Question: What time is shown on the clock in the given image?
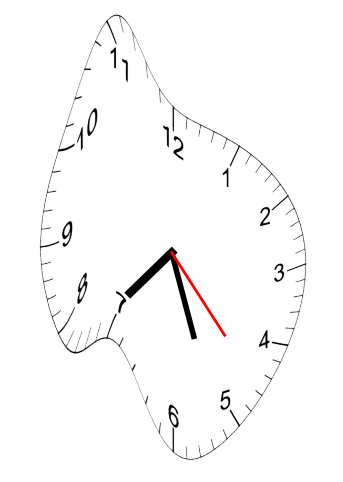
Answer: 07:26:23